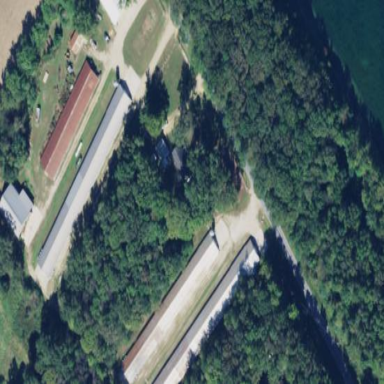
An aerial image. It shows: Farm auxiliary building.